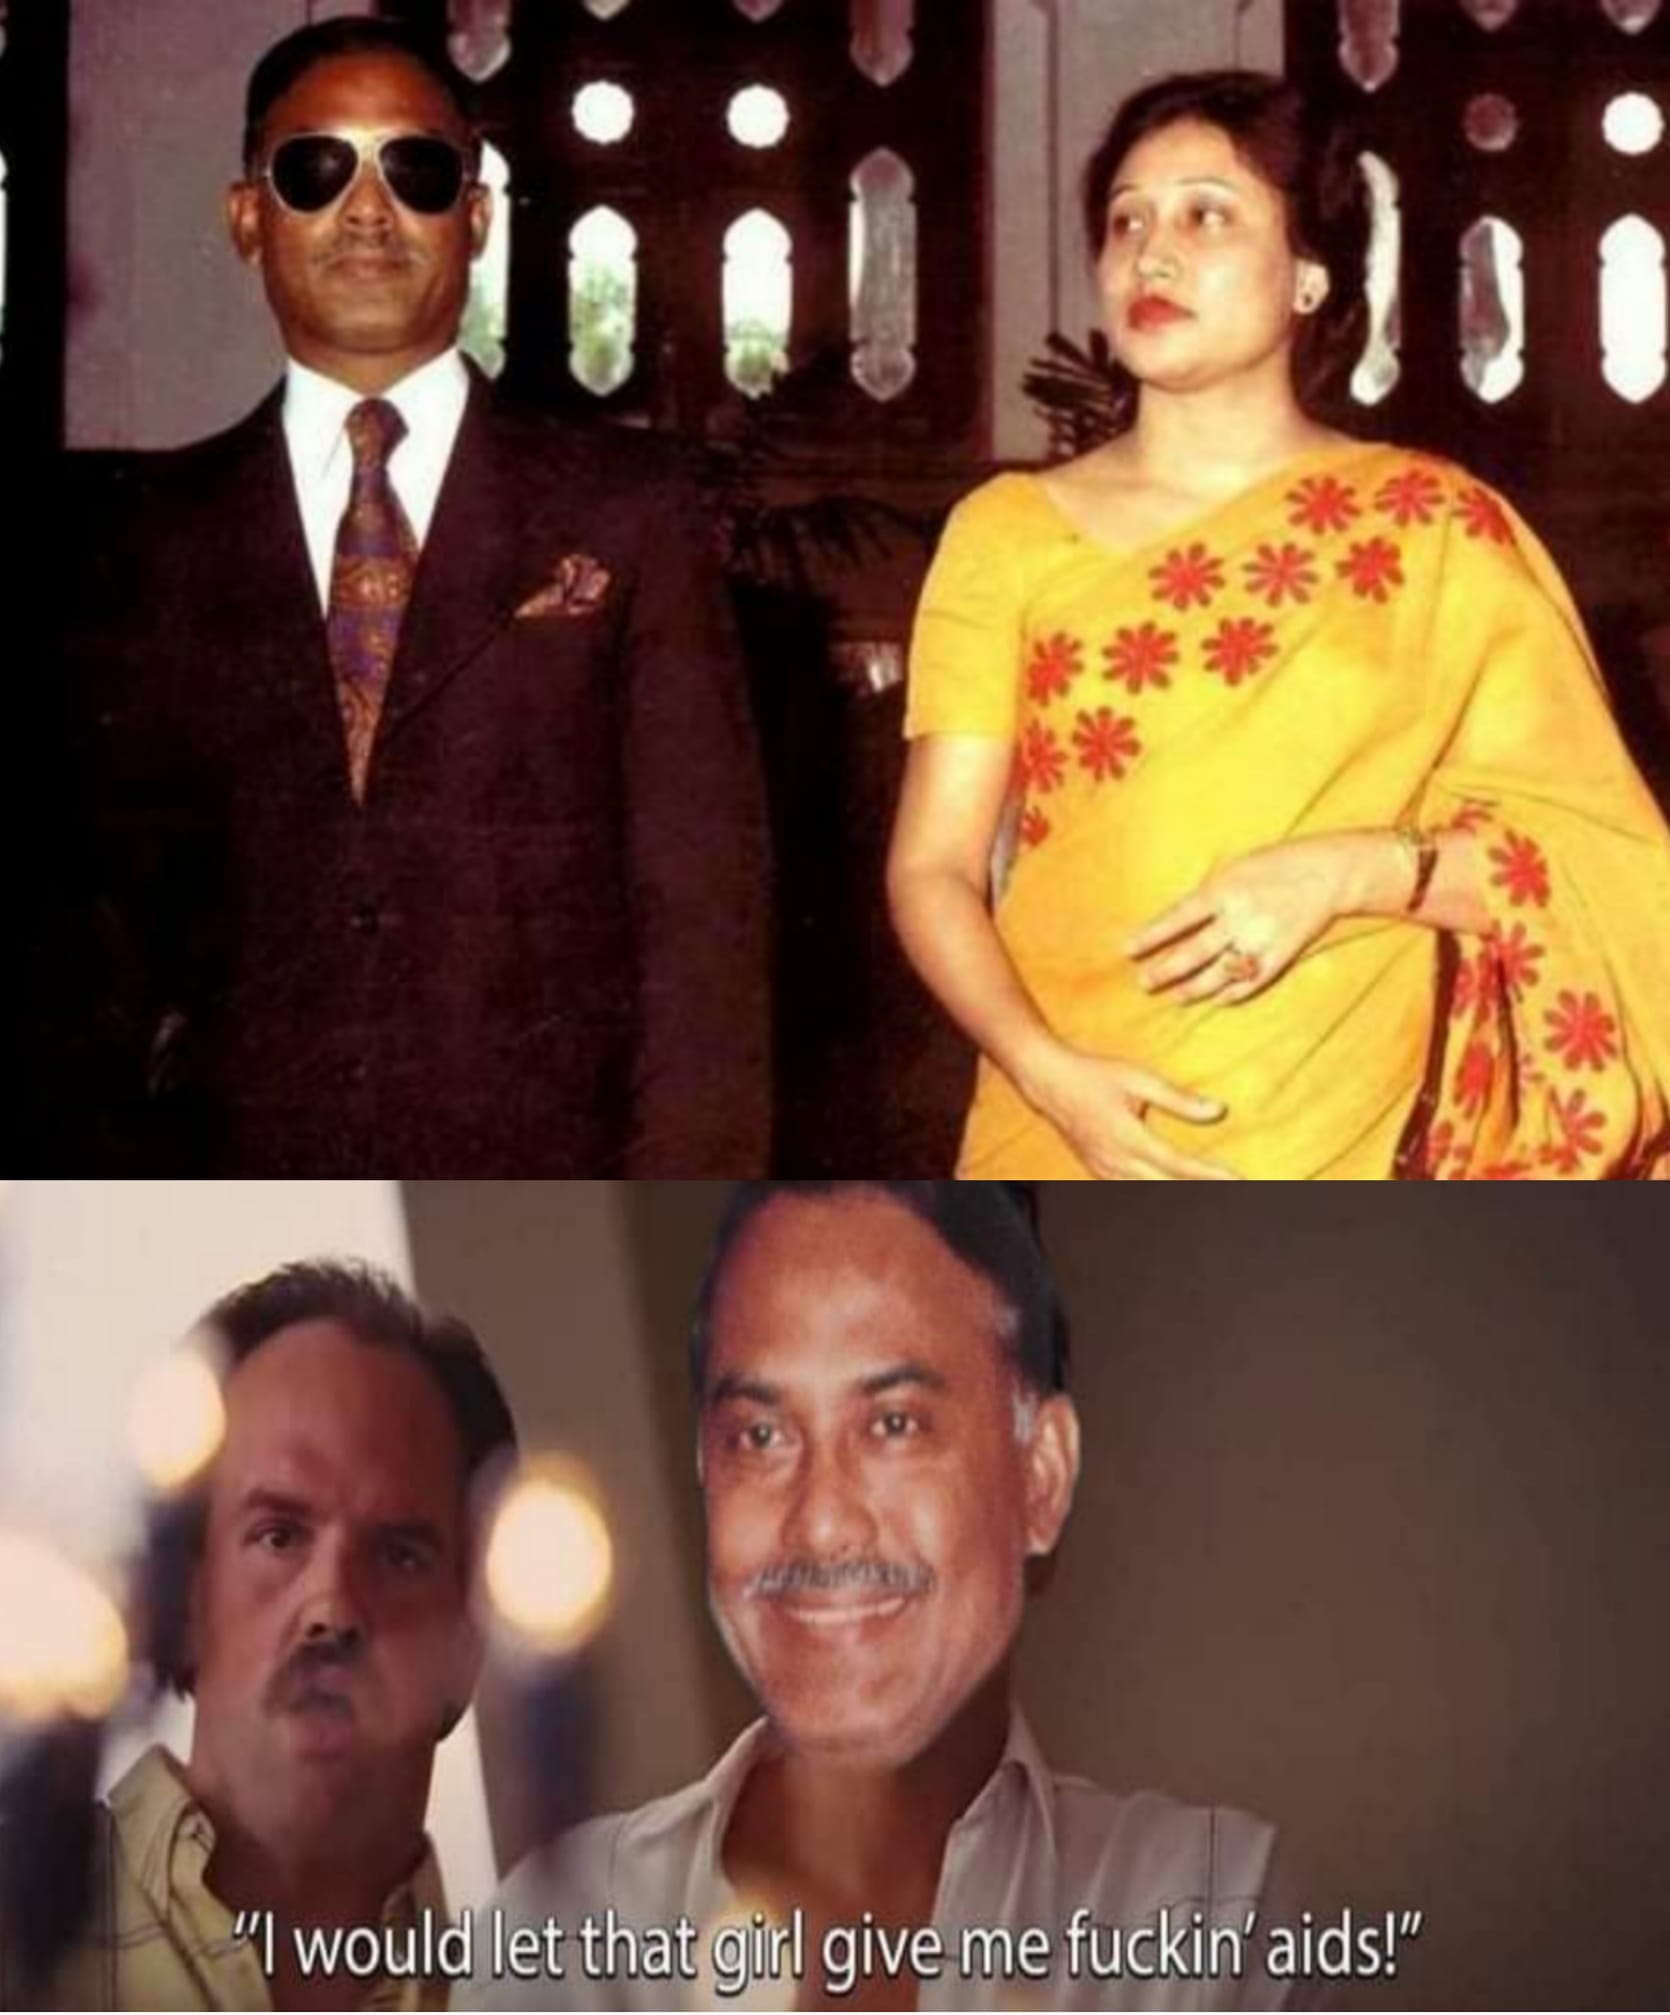
Caption: "I would let that girl give me fuckin aids !"
Label: hate